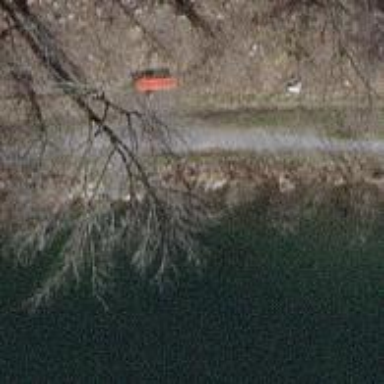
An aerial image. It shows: Bench.